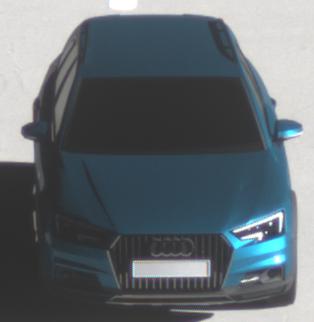
Make: Audi
Model: A4 Allroad 45 TFSI
Detailed model: A4 (B9) allroad
Model produced from: 2019/02
Model produced until: 2019/05
Doors: 5
Color: blue
Road condition: dry road
Daytime: morning or afternoon
Contrast: high contrast